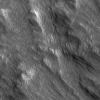
Atmospheric dust classification: not_dusty